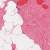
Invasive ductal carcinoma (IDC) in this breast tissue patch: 0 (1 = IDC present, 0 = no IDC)